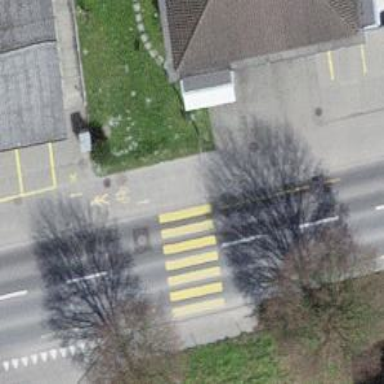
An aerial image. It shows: Uncontrolled zebra crossing with notable zebra markings.